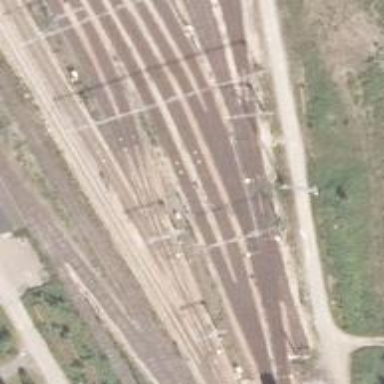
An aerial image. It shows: Railway signal.